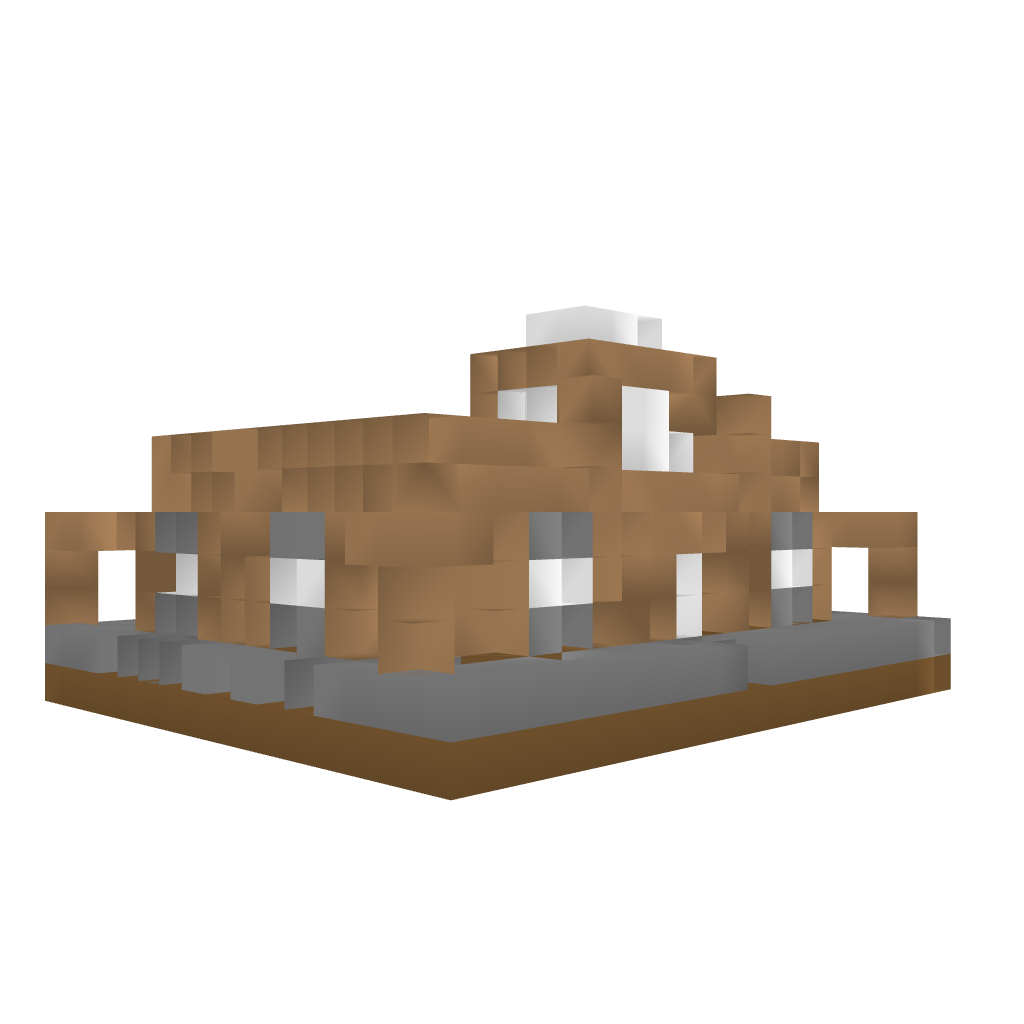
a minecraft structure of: Basic Library bad low quality